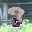
Label: 8